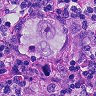
Metastatic tissue present: yes